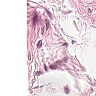
Metastatic tissue present: no